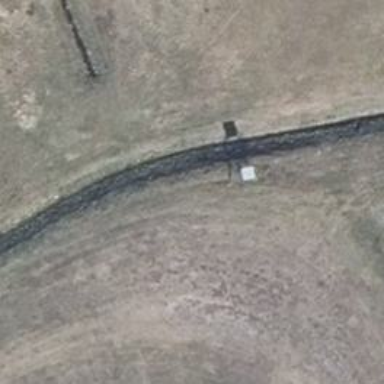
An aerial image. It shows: Culvert tunnel.